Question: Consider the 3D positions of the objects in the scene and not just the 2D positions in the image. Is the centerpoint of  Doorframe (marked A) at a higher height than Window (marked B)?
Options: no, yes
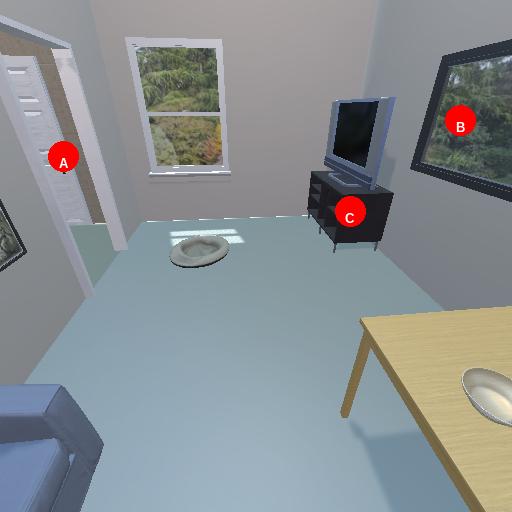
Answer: no